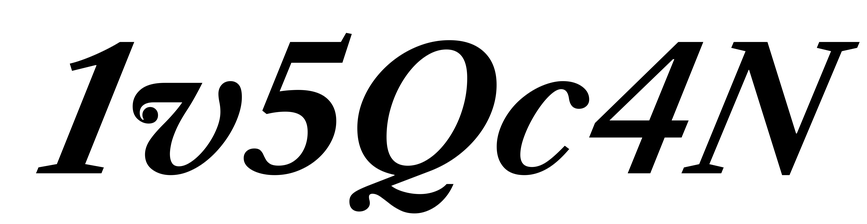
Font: LibreCaslonText-Italic_Bold_Italic